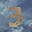
Label: 3